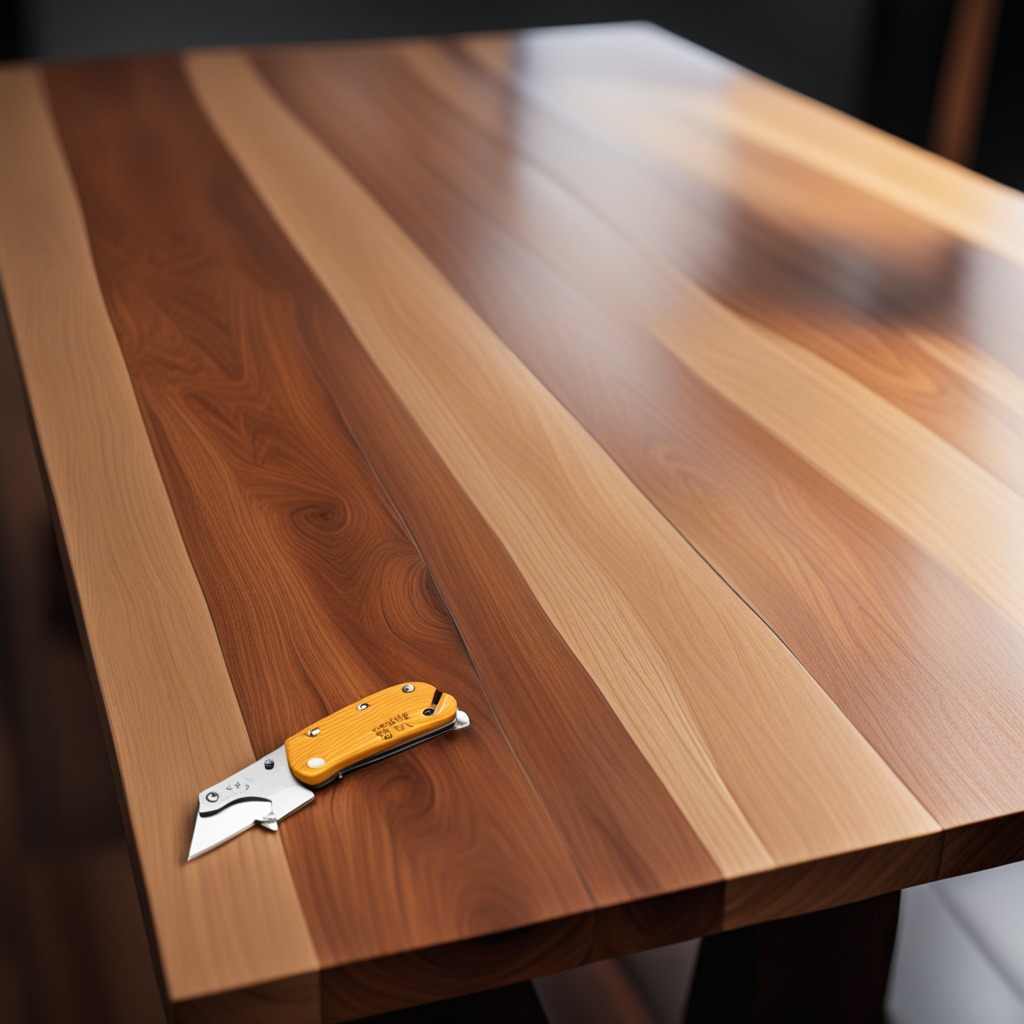
A utility knife is lying on the wooden table in the carpentry studio.